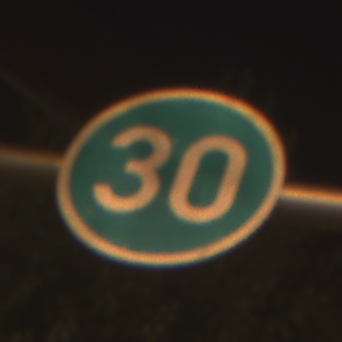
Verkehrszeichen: VorgeschriebeneMindestgeschwindigkeit
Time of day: Night
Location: Outdoor (Urban)
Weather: Clear
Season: NotSpecified
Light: Artificial